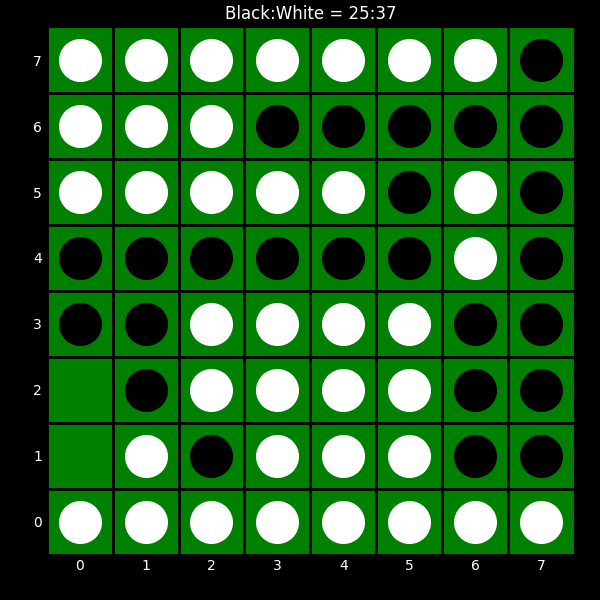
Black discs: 25
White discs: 37